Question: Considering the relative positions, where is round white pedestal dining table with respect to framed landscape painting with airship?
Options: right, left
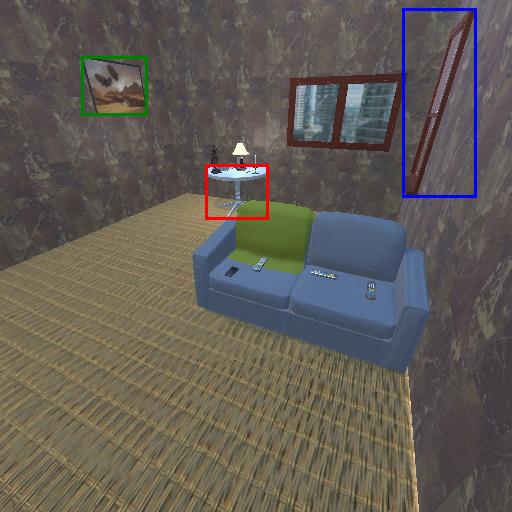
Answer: right